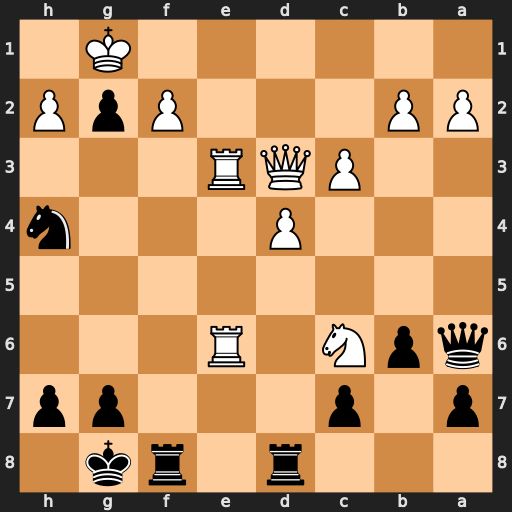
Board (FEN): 3r1rk1/p1p3pp/qpN1R3/8/3P3n/2PQR3/PP3PpP/6K1
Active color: b
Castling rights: -
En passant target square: -
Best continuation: Qxd3 Rxd3 Rxf2